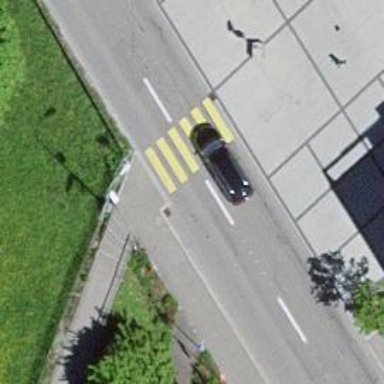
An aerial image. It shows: Marked road crossing.